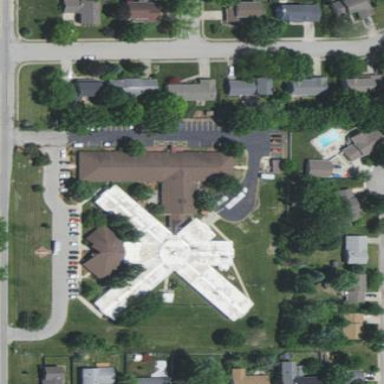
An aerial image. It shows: Nursing home building.